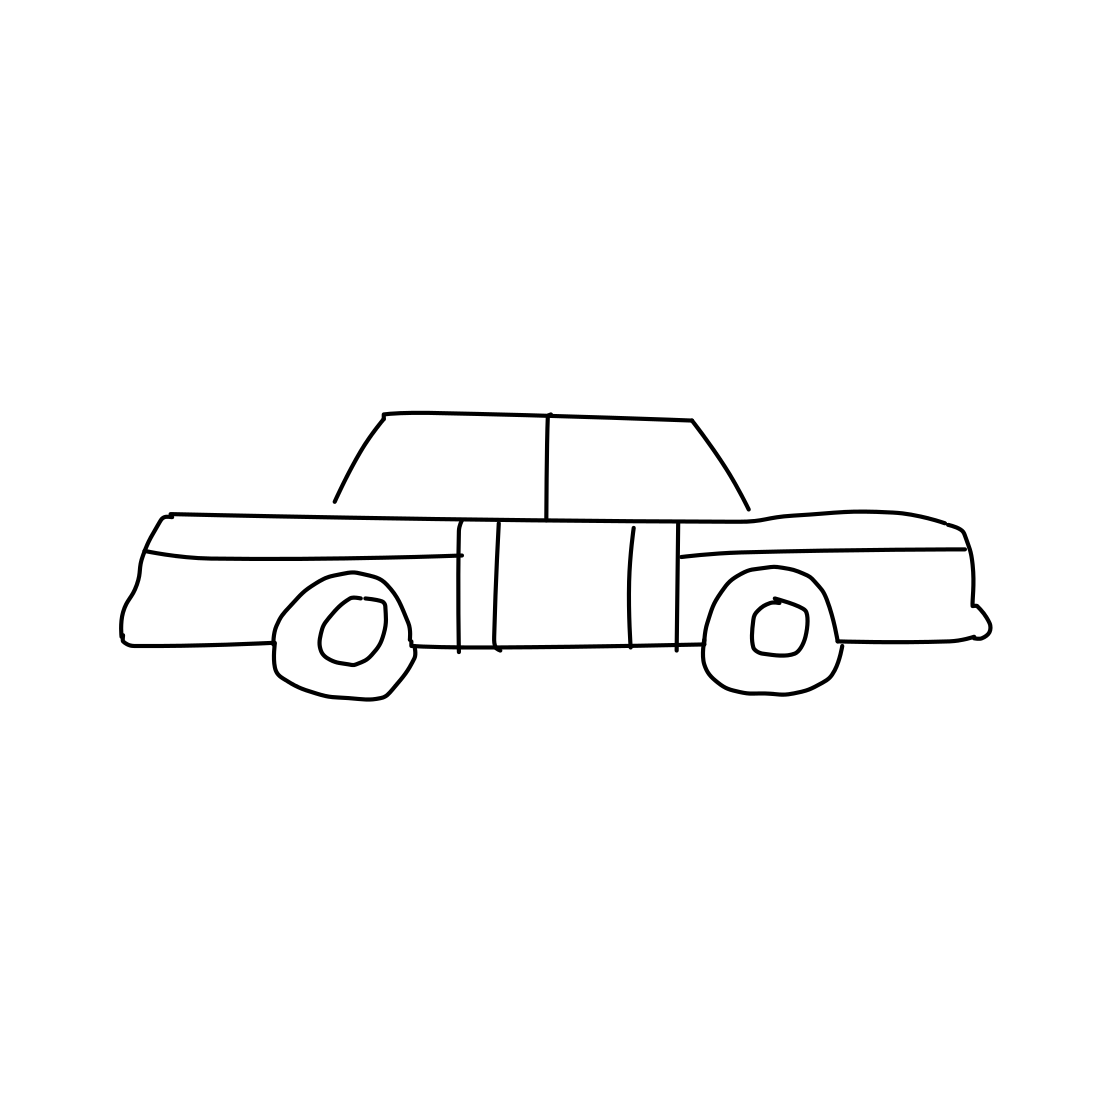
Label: car (sedan)